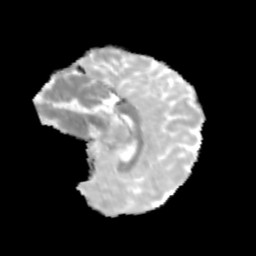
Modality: MD
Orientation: sagittal
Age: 9
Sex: male
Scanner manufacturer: siemens
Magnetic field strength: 3 T
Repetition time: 3.8 s
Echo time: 0.07 s